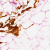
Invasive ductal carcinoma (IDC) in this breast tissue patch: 0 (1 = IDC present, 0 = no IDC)